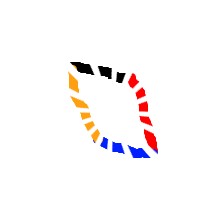
Shape: parallelogram